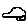
Label: car